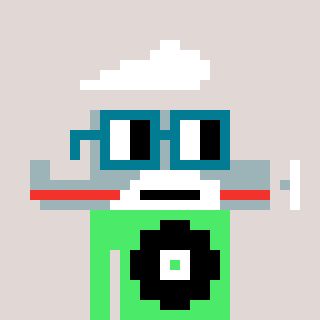
a pixel art character with square dark green glasses, a plane-shaped head and a teal-colored body on a warm background